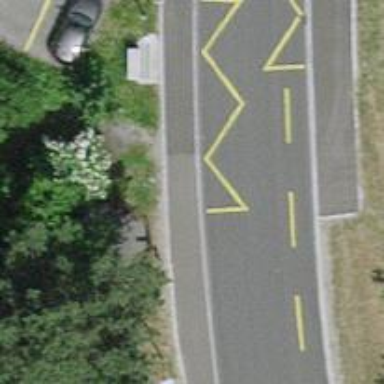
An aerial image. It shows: Bus stop with stop position for public transport.